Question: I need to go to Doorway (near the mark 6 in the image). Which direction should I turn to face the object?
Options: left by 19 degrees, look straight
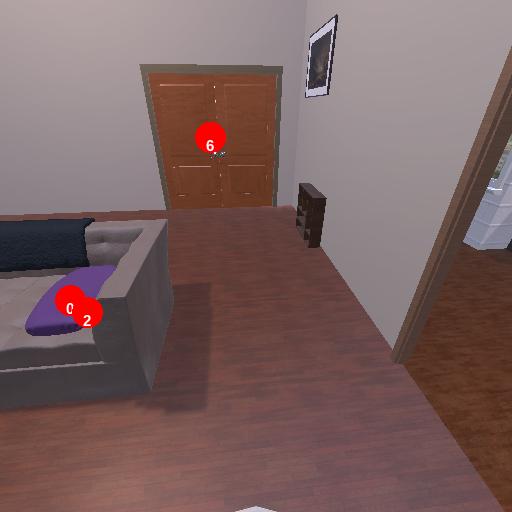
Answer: left by 19 degrees